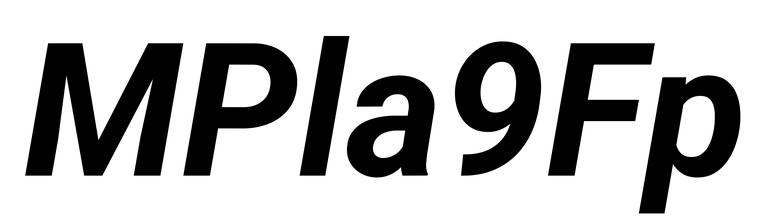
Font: Roboto-Italic_Bold_Italic